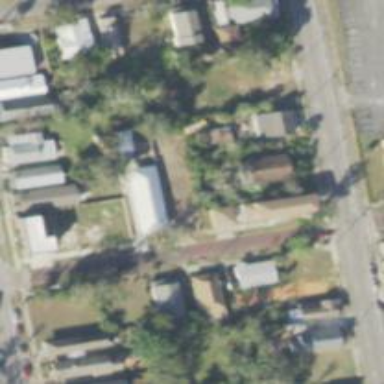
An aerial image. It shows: This residential area consists of single-family homes.